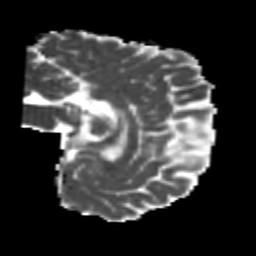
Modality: MD
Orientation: sagittal
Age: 24
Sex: male
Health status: healthy
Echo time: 0.074 s